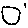
Label: circle